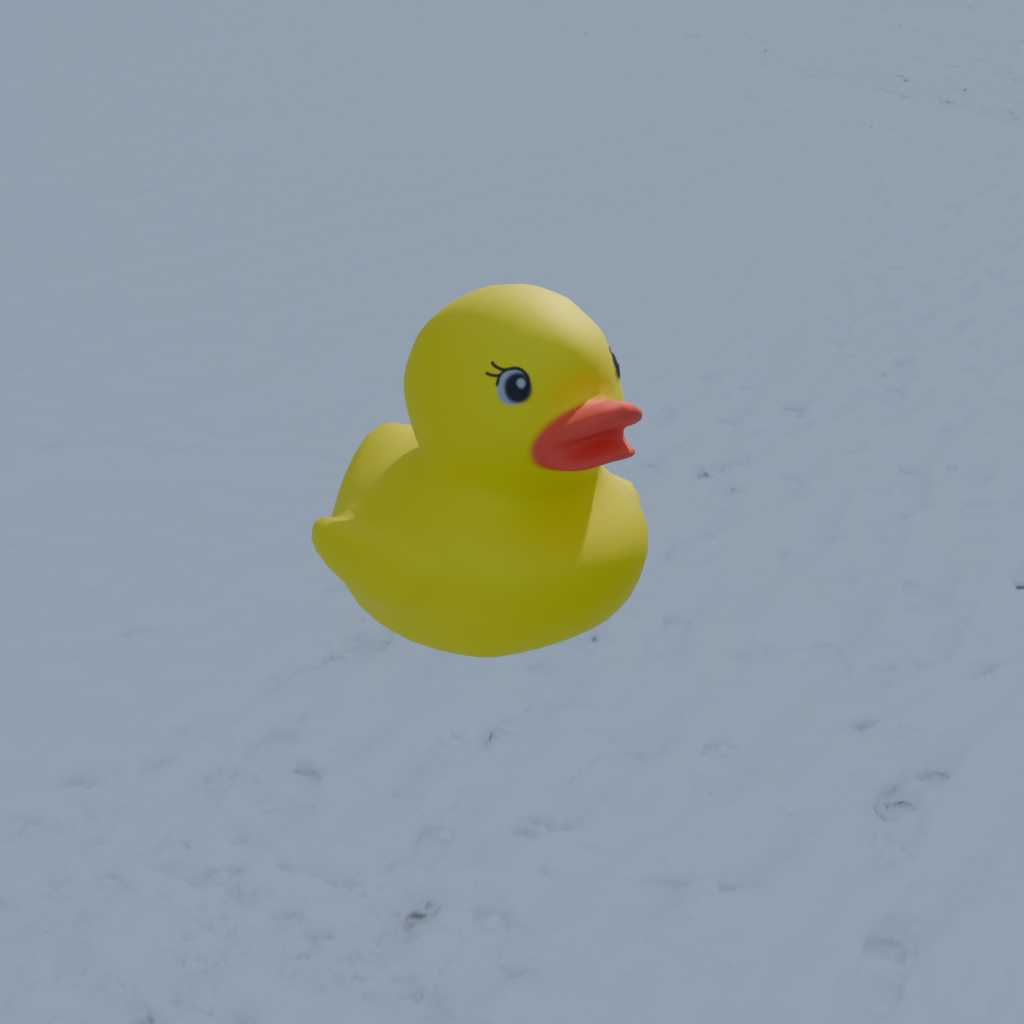
an image of a yellow rubber duck seen from <front_right> in a snow-covered beach with a cloudy winter sky.